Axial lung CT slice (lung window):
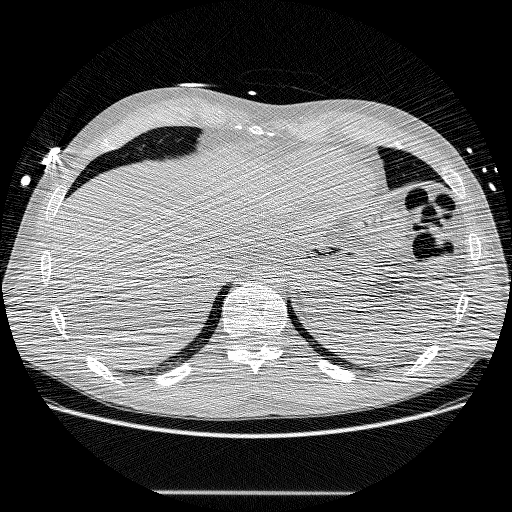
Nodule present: no